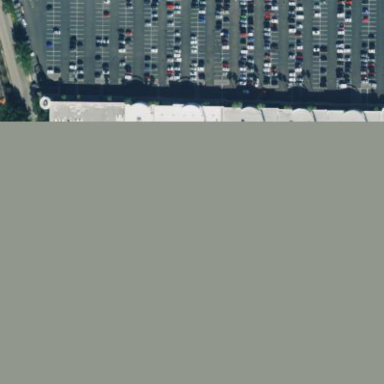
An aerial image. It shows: Parking area with surface.